По упрощенной модели омметр состоит из соединенных последовательно идеального источника постоянного напряжения $U_{0}$, резистора сопротивлением $r$ и идеального амперметра (см. рисунок).  При подключении к омметру резистора сопротивлением $R_{x}$ показания амперметра автоматически пересчитываются так, что на цифровом табло прибора отображается значение сопротивления подключенного резистора. Омметр при подключении к нелинейному элементу $Z$, вольтамперная характеристика которого приведена ниже, показывает сопротивление $R_{x} = 800~Ом$. Если параллельно к элементу $Z$ подключить резистор сопротивлением $R = 1.0~кОм$, омметр покажет значение $R = 400~Ом$.
Определите напряжение $U_{0}$ источника омметра и его сопротивление $r$.
Найдите показания омметра $R_{2}$ при подключении к нему нелинейного элемента $Z$ и резистора сопротивлением $R$, соединенных последовательно. $\textit{Примечание:}$ Необходимые для решения построения выполните на выданном отдельном бланке и сдайте его вместе с работой.
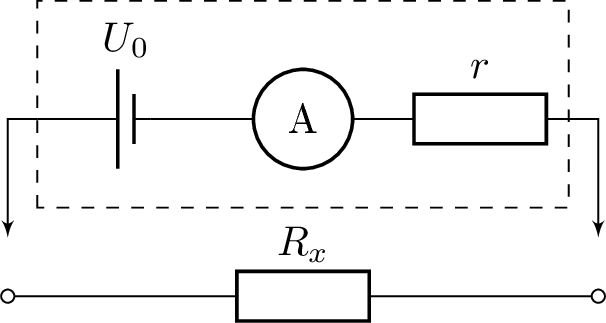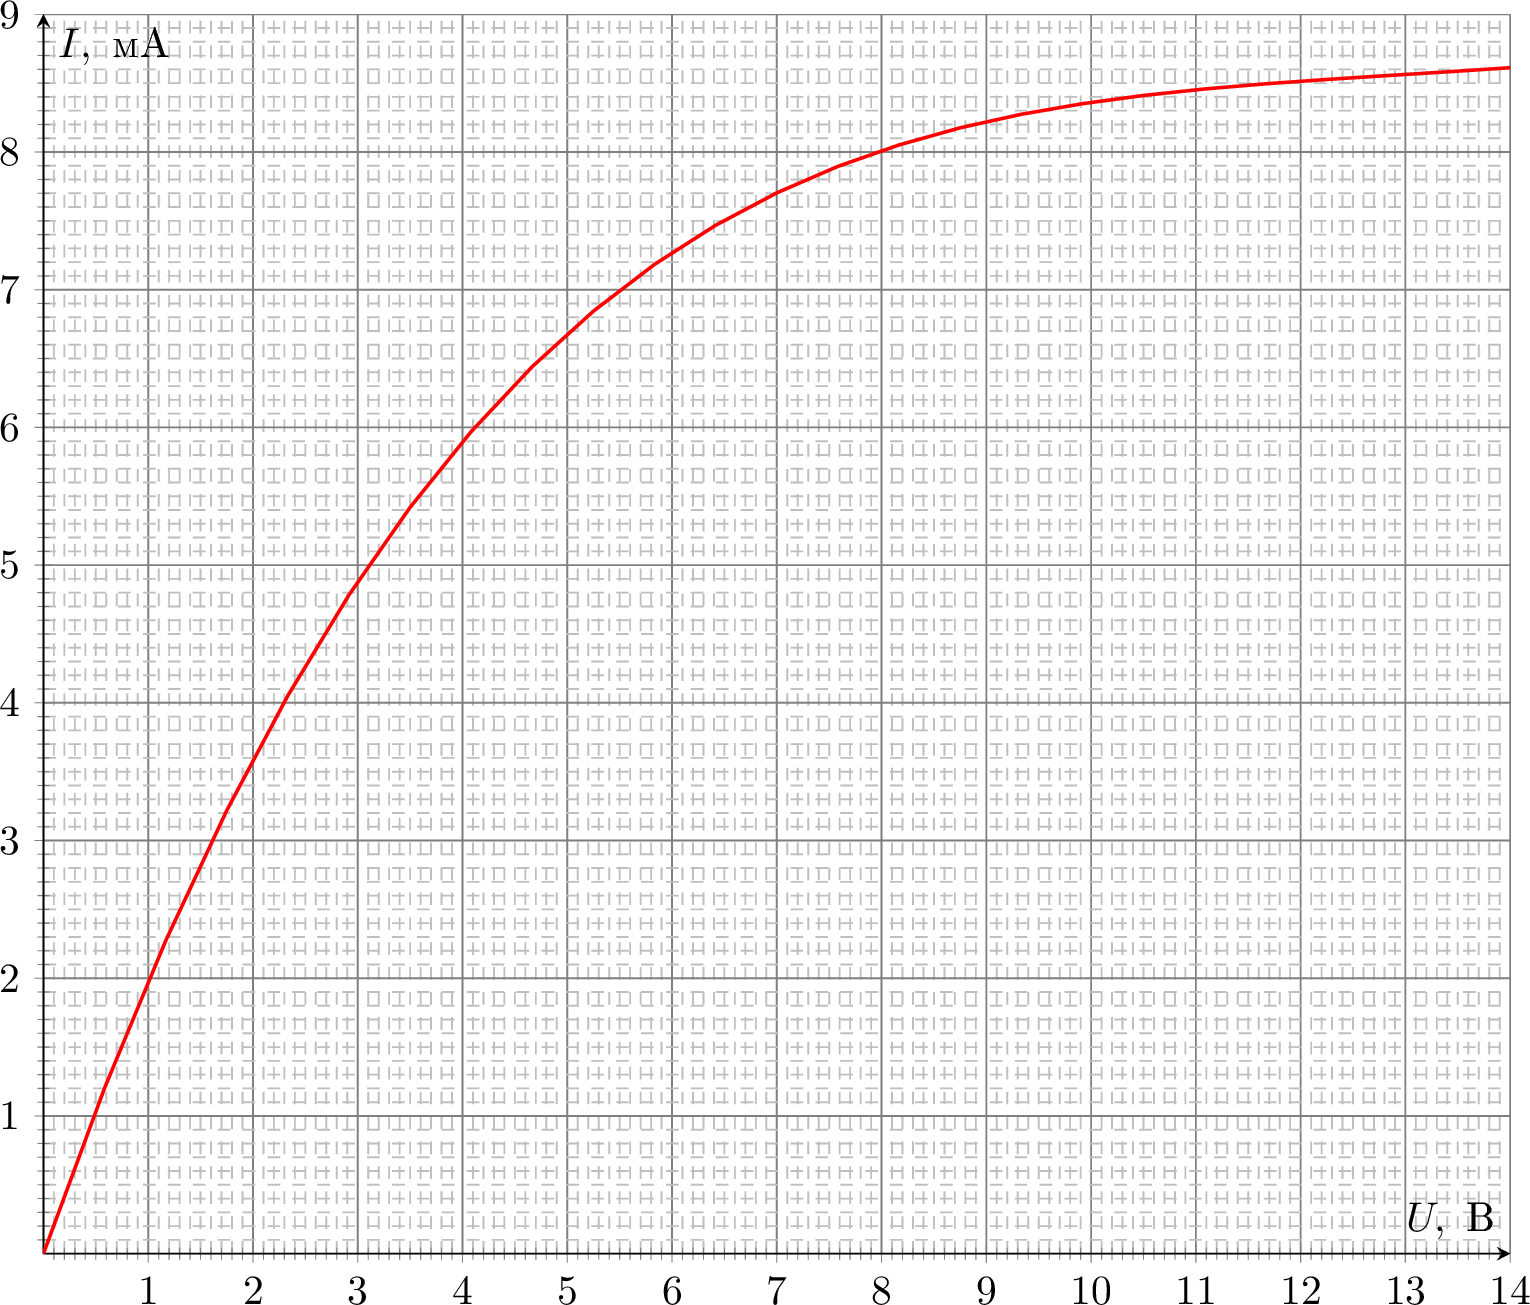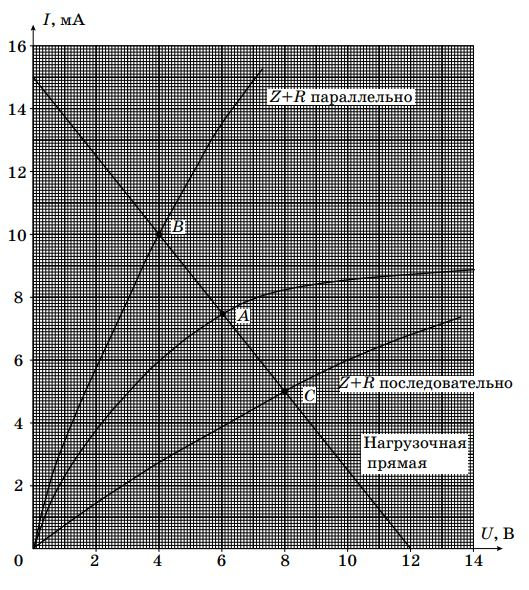
Определите напряжение $U_{0}$ источника омметра и его сопротивление $r$.
Решение: При подключении к нелинейному элементу $Z$ показания омметра равны $R_{z}=U_{z}/I_{z}=0.8~кОм$, что соответствует силе тока $I_{z}=7.5~мА$ и напряжению $U_{z}=6~В$ на нелинейном элементе (точка $A$ на рисунке).  Вольт-амперная характеристика участка цепи, содержащего соединённые параллельно нелинейный элемент $Z$ и резистор $R$, имеет вид, представленный на рисунке (зависимость $1$, её можно построить, учитывая, что при параллельном соединении двух элементов общим для них является напряжение, а сила тока через участок цепи равна сумме сил токов через каждый элемент). Показания омметра при этом $R_{1}=U_{1}/I_{1}=0.4~кОм$, что соответствует силе тока $I_{1}=10~мА$ и напряжению $U_{1}=4~В$ на участке цепи (точка $B$ на рисунке). Так как омметр содержит источник постоянного напряжения и сопротивление, то для него можно построить нагрузочную прямую (см. рисунок), которая должна пройти через точки $A$ и $B$ и задается уравнением: $$ I=-\frac{U}{R}+\frac{U_{0}}{R}. $$ По точкам пересечения нагрузочной прямой с осями координат определяем напряжение источника $U_{0}=12~В$ (при $I=0$) и сопротивление $r=U_{0}/I=0.8~кОм$ (при $U=0$).
Ответ: $$ U_{0}=12~В, \quad r=U_0/I=0.8~кОм. $$

Найдите показания омметра $R_{2}$ при подключении к нему нелинейного элемента $Z$ и резистора сопротивлением $R$, соединенных последовательно.
Решение: Вольт-амперная характеристика участка цепи, содержащего соединённые последовательно нелинейный элемент $Z$ и резистор $R$, имеет вид, представленный на рисунке (зависимость $2$ можно построить, учитывая, что при последовательном соединении двух элементов общей для них является сила тока, а напряжение на участке цепи равно сумме напряжений на каждом элементе). Показания омметра можно найти по координатам точки пересечения $C$ нагрузочной прямой и кривой $2$: $R_{2}=U_{2}/I_{2}=1.6~кОм$.
Ответ: $$ R_{2}=U_{2}/I_{2}=1.6~кОм. $$
Темы:
T, Электричество, Нелинейный элемент, ВАХ, Всероссийские, Обработка графика, Графическое решение